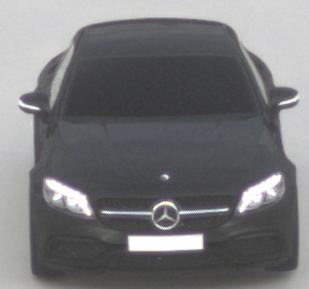
Make: Mercedes-Benz
Model: C 43 AMG
Detailed model: C-Class (205) AMG Limousine
Model produced from: 2016/10
Model produced until: 2018/04
Doors: 4
Color: black
Road condition: dry road
Daytime: morning or afternoon
Contrast: low contrast